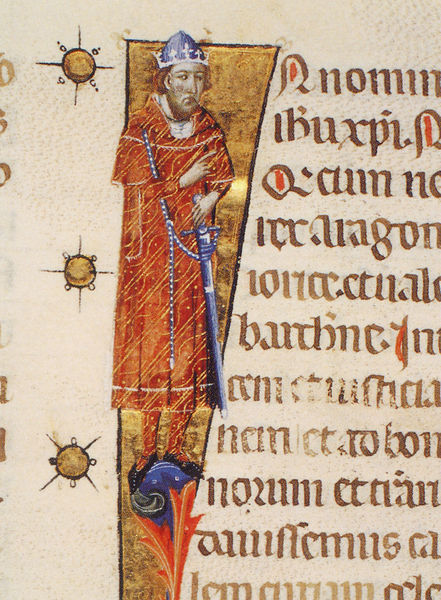
Titel: Llibre Verd de Barcelona
Institution: Barcelona, Arxiu Històric de la Ciutat de Barcelona
Schlagwörter: blau, hand, mann, finger, orange, rot, bart, gold, mantel, krone, schrift, schuhe, farben, kette, könig, buch, stern, druck, sterne, seite, illustration, schwert, text, buchstaben, waffe, initiale, helm, herrscher, ritter, pergament, mittelalter, miniatur, mittelalterlich, handschrift, ornat, roter mantel, latein, rotes gewand, buchmalerei, manuskript, schwertscheide